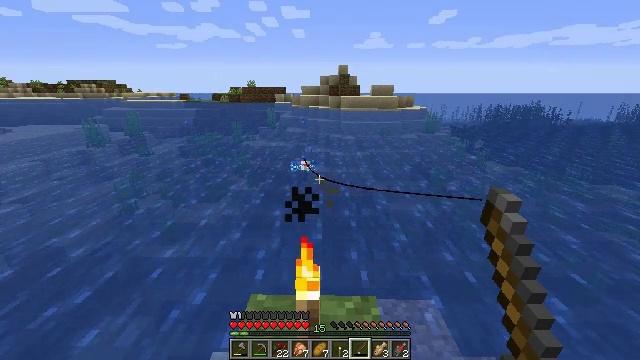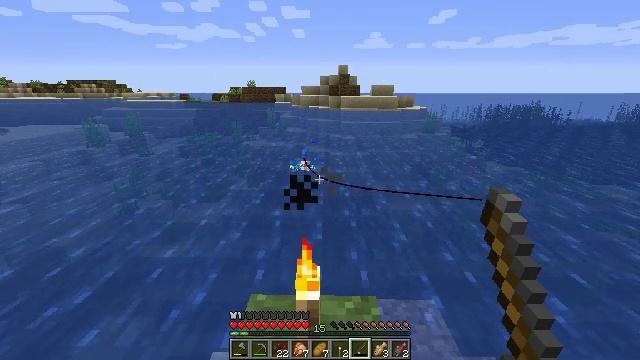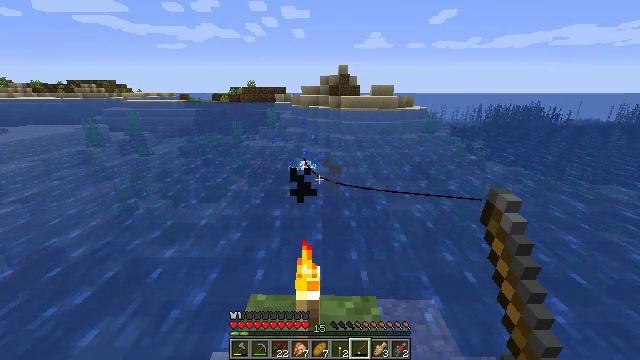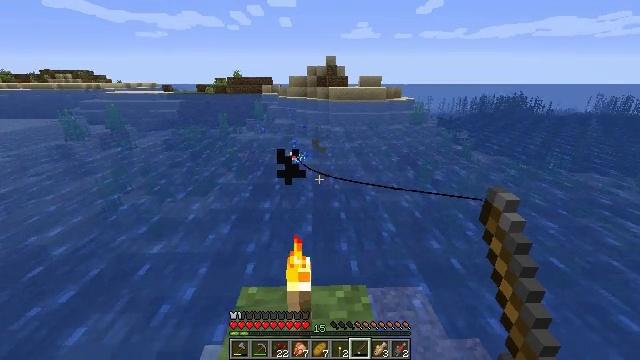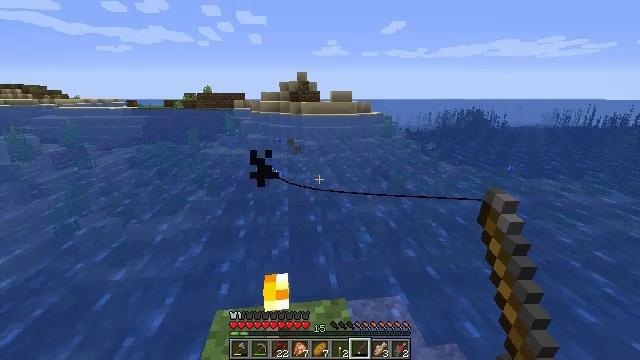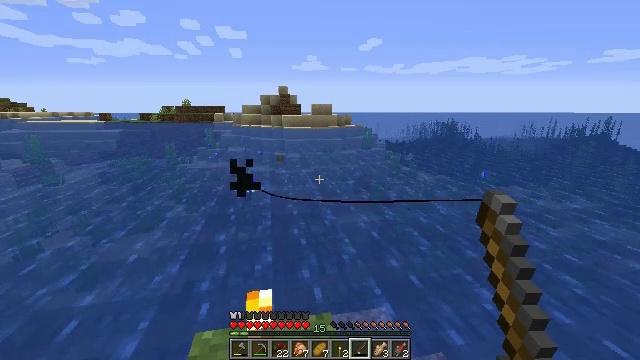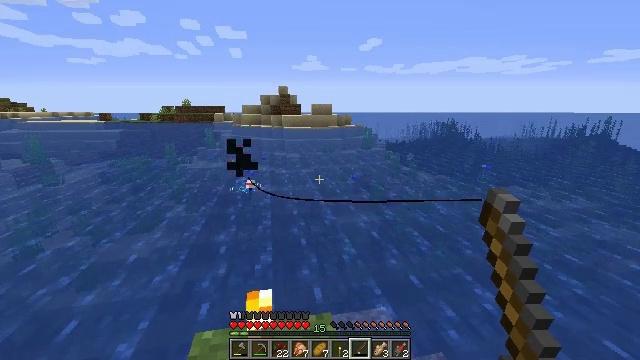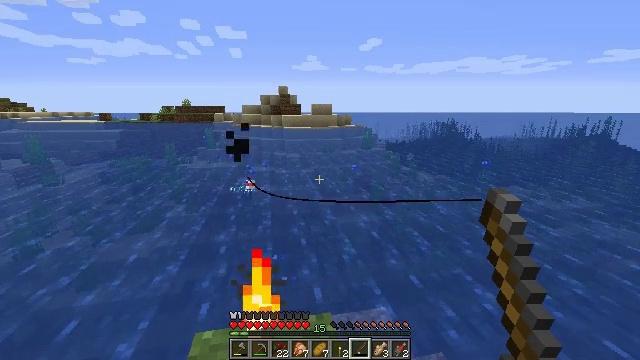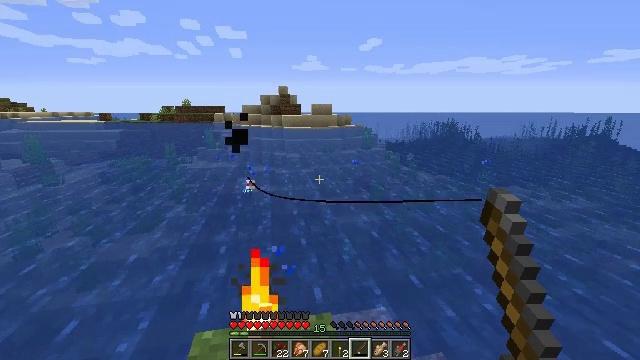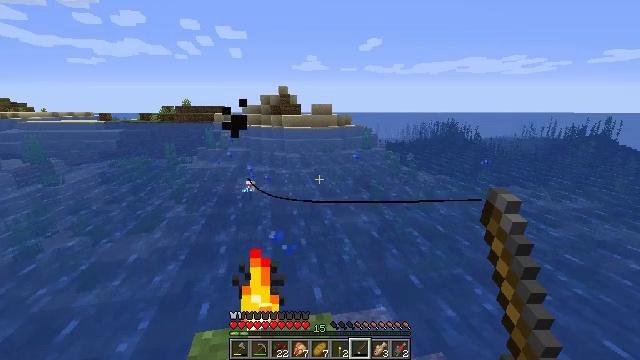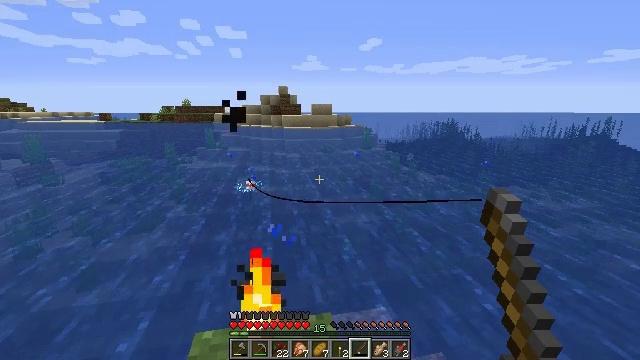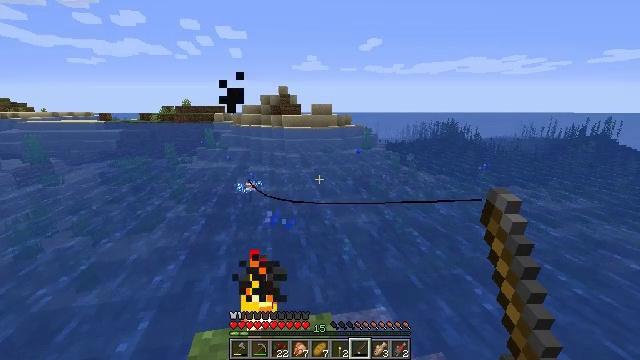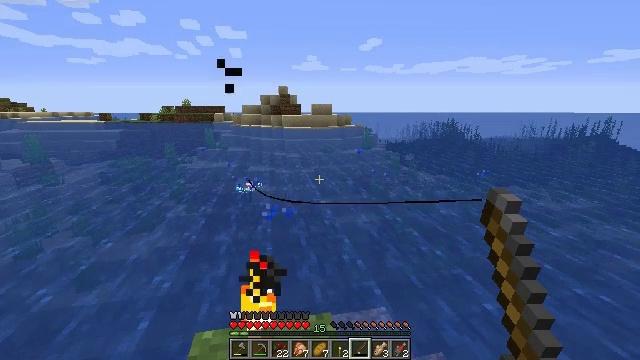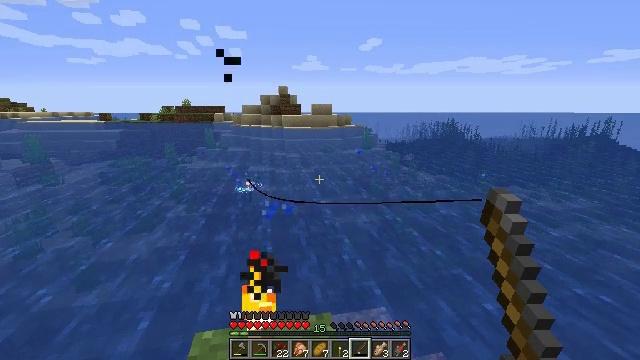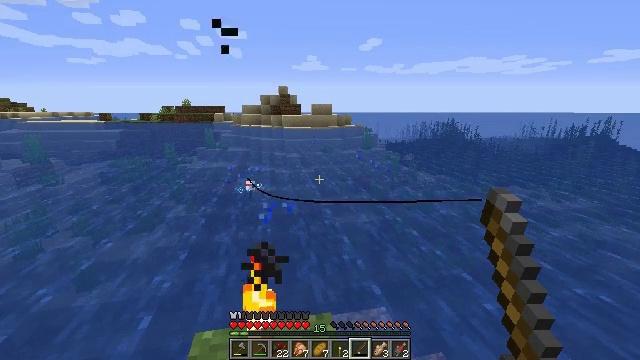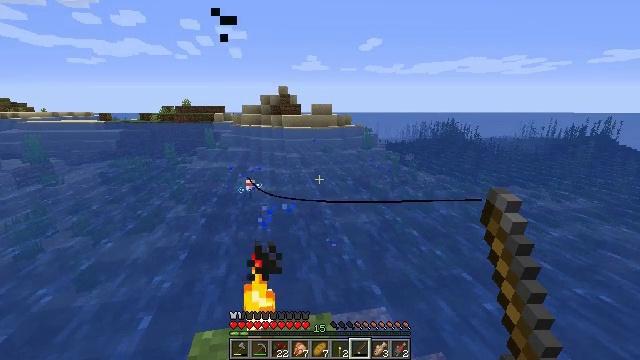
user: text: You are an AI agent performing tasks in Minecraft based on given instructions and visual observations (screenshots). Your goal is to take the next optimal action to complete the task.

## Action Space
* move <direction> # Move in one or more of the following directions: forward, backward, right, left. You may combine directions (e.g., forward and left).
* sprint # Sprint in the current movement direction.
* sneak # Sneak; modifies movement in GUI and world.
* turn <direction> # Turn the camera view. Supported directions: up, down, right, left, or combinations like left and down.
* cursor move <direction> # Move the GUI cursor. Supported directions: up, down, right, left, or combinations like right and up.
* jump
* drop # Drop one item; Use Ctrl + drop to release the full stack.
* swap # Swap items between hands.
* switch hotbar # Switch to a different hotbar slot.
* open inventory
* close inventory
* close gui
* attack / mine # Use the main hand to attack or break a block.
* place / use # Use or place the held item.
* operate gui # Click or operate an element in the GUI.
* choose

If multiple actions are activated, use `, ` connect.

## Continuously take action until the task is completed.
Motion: motion action
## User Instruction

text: Hunt fish.
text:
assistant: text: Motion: no_op
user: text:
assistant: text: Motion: no_op
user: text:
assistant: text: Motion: turn right and down
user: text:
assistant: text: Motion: turn right and up
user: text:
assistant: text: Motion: turn right and up
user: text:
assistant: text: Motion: no_op
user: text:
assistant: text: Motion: no_op
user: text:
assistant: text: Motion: no_op
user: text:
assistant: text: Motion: no_op
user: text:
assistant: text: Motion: no_op
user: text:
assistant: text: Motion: no_op
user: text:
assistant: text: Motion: no_op
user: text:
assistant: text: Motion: no_op
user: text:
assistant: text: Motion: no_op
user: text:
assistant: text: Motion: no_op
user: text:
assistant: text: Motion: no_op
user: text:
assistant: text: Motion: no_op
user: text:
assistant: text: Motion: no_op
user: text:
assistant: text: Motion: no_op
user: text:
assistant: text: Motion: no_op
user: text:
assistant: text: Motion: no_op
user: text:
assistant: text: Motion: no_op
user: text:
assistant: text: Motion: no_op
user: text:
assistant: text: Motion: no_op
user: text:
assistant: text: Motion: turn down
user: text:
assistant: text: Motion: turn down
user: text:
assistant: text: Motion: no_op
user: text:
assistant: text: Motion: turn right
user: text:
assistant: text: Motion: turn right
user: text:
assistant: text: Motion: turn right